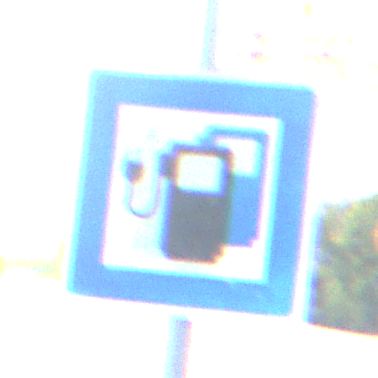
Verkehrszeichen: LadestationFuerElektrofahrzeuge
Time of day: SunriseSunset
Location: Outdoor (Urban)
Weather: Clear
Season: NotSpecified
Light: Natural